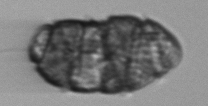
Label: Margalefidinium